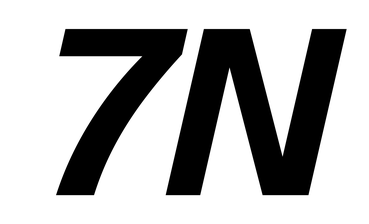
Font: InstrumentSans-Italic_Bold_Italic